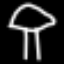
Label: mushroom